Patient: sex M, age 85
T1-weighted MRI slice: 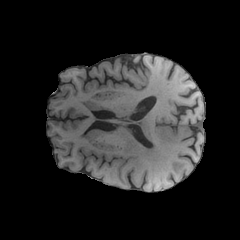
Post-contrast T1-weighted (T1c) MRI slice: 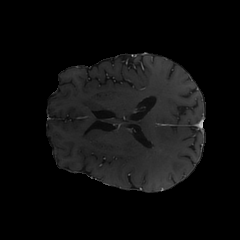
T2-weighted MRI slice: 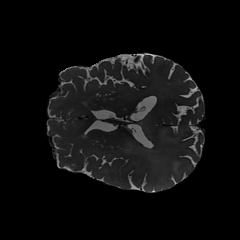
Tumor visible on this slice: yes
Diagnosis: Glioblastoma, IDH-wildtype
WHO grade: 4